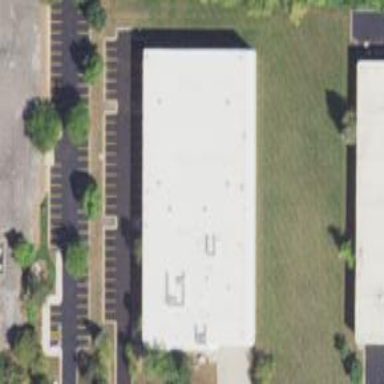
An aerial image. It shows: Commercial building.